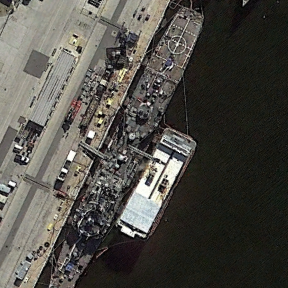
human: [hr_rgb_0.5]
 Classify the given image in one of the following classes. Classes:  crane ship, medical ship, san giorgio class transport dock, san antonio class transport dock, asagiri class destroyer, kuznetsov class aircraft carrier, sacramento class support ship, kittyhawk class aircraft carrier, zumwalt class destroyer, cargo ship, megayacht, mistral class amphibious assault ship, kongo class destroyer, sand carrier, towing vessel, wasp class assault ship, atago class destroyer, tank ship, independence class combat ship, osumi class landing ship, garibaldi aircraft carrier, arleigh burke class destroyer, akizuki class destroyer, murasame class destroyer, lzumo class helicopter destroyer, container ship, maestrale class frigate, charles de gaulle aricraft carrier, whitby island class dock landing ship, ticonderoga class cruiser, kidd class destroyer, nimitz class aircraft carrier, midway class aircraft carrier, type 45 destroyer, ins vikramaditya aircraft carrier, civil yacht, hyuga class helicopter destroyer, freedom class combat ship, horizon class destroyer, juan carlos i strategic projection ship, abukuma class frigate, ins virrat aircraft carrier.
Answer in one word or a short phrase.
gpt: Ticonderoga class cruiser